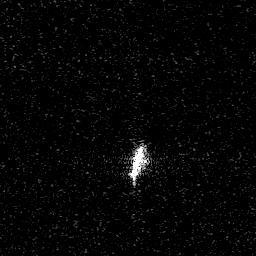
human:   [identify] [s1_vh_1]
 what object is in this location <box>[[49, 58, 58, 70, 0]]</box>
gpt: <ref>1 medium ship at the center</ref>